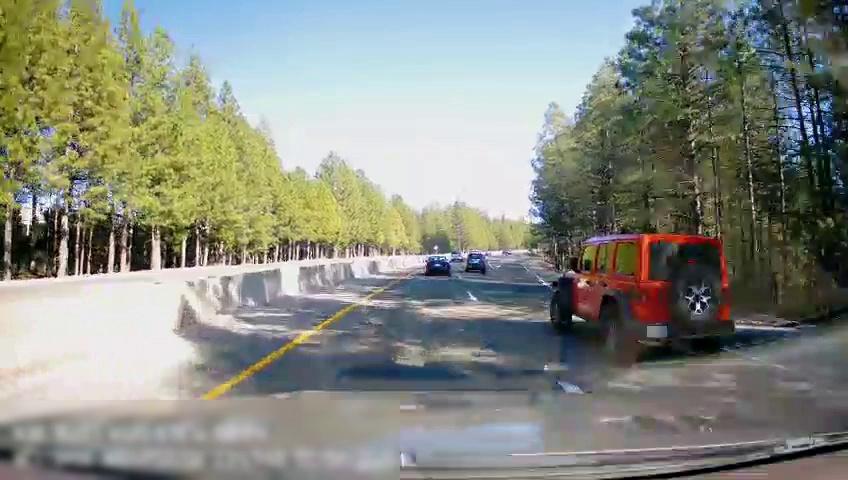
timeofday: Day
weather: Sunny
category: Drivable Space
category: Drivable Space
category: Vehicles | SUV
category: Vehicles | SUV
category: Vehicles | Car
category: Vehicles | Car
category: Lanes | Current Lane
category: Lanes | Current Lane
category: Lanes | Alternate Lane